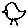
Label: bird